Interaction volume radius: 5 \u00c5
Interaction volume height: 15 \u00c5
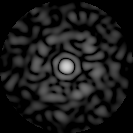
Disorder parameter: 0.8108